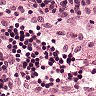
Metastatic tissue present: no